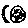
Label: moon